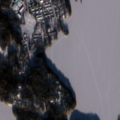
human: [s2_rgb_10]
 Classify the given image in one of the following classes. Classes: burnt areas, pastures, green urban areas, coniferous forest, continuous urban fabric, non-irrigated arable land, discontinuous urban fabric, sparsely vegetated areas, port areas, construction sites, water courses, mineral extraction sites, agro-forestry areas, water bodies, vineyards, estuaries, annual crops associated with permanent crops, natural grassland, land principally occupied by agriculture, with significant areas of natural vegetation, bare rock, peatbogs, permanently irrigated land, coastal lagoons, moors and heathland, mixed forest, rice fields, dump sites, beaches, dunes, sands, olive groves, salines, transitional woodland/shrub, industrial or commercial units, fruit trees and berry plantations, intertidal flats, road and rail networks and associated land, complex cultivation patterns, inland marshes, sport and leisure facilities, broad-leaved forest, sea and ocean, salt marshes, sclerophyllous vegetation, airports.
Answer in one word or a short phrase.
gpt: discontinuous urban fabric, mixed forest, water bodies